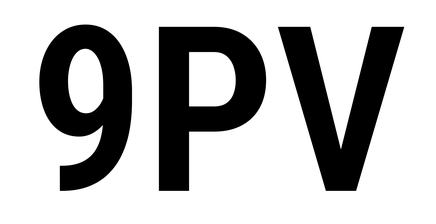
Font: Roboto_Condensed_SemiBold